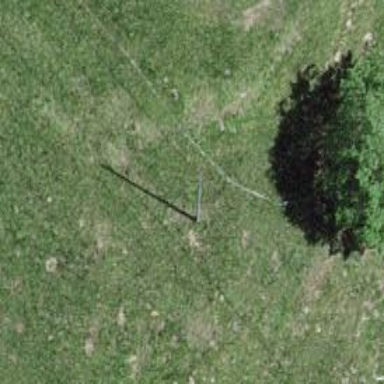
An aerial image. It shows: Minor power line.